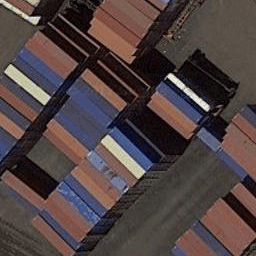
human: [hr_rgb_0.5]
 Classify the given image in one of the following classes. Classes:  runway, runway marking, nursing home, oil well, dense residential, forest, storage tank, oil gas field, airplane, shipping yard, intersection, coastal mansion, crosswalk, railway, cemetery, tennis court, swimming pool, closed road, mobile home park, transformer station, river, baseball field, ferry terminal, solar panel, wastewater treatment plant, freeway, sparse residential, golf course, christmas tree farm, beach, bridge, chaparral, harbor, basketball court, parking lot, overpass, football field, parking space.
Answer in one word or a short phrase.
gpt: shipping yard